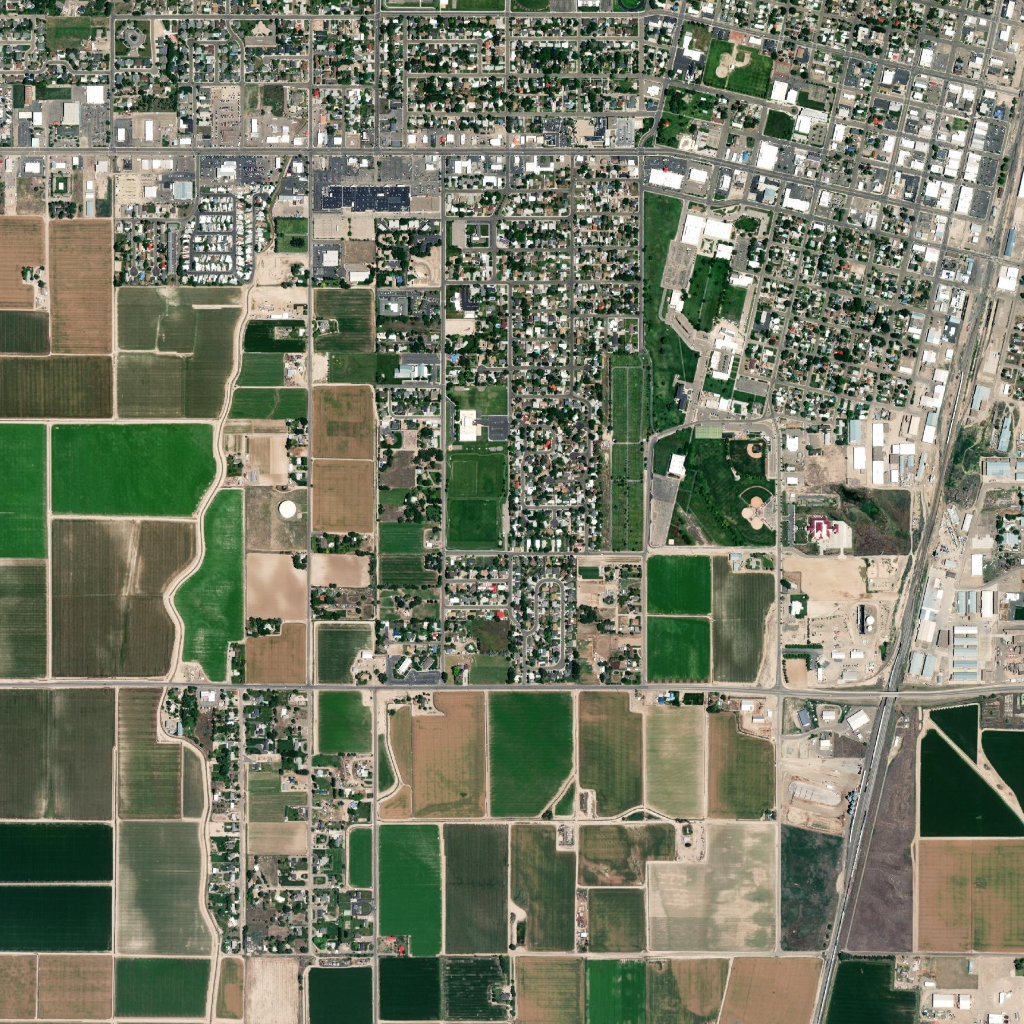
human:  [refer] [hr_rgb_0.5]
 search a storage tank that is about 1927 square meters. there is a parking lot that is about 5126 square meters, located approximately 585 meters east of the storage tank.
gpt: <box>[[26, 48, 29, 50, 0]]</box>

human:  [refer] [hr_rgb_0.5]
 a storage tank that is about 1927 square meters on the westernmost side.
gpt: <box>[[26, 48, 29, 51, 0]]</box>